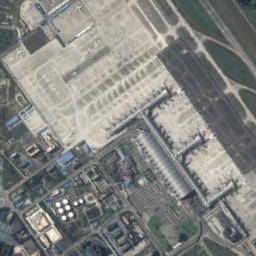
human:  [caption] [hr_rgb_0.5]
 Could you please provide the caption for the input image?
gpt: A complex airport with many runways and buildings is surrounded by a residential area .

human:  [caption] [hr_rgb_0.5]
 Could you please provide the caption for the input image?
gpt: There are two crossing runways here .

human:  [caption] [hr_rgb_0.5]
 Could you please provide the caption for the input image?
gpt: A grand airport with a terminal and a big open area in the vacant lot and some buildings beside .

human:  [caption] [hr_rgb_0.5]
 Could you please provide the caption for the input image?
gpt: There is an airport surrounded by many houses .

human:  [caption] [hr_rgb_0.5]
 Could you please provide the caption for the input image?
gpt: The airfield has a large space .